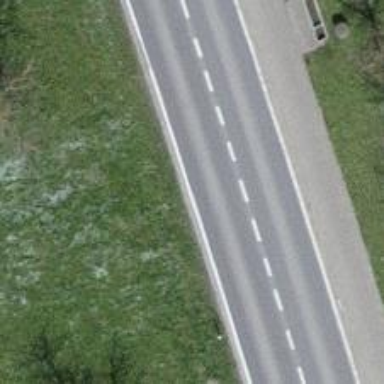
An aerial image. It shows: Secondary road with track for cycling on the left side.